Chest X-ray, PA view. Patient: 37 years old, sex M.
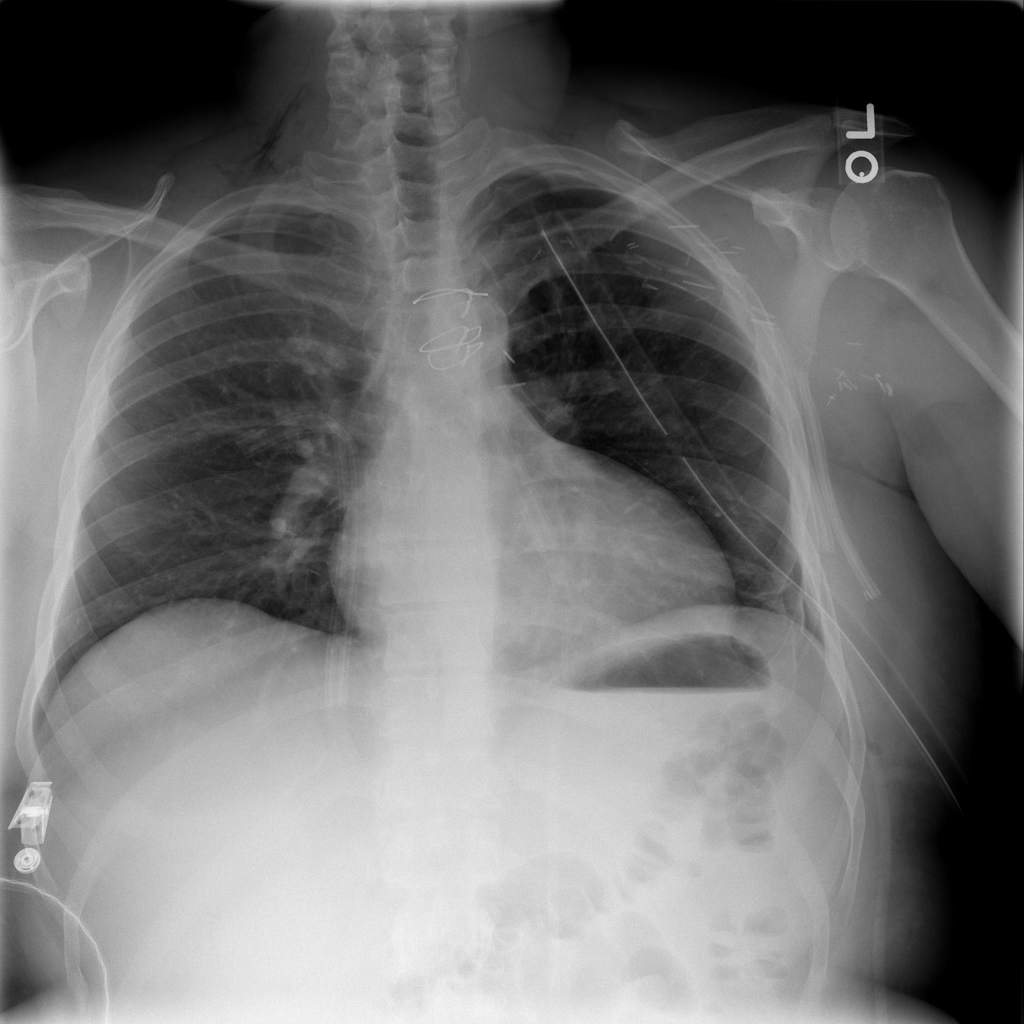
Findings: No Finding